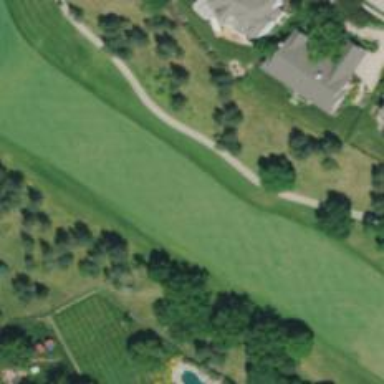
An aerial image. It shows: Golf hole.